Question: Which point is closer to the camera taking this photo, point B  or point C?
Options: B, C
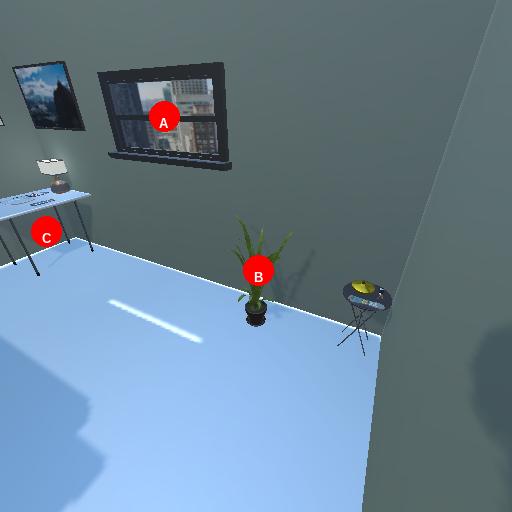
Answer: B